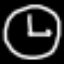
Label: clock